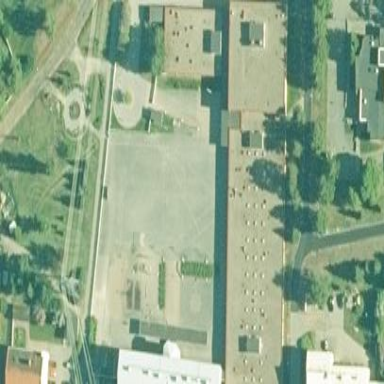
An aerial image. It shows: School.